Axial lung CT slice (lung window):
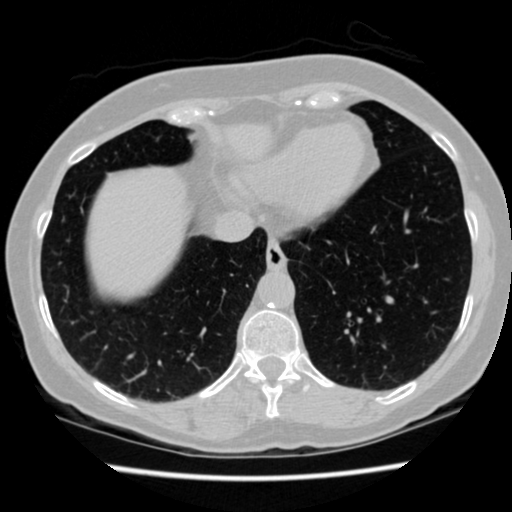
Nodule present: no